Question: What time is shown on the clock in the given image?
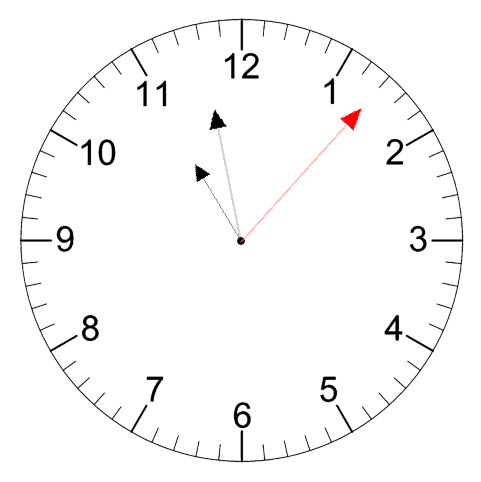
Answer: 10:58:07